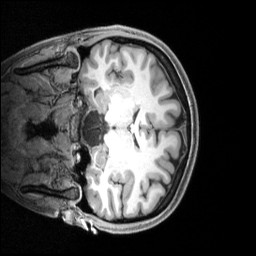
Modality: T1w
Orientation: coronal
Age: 24
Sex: female
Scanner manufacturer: siemens
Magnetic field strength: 3 T
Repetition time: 2.4 s
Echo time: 0.00219 s